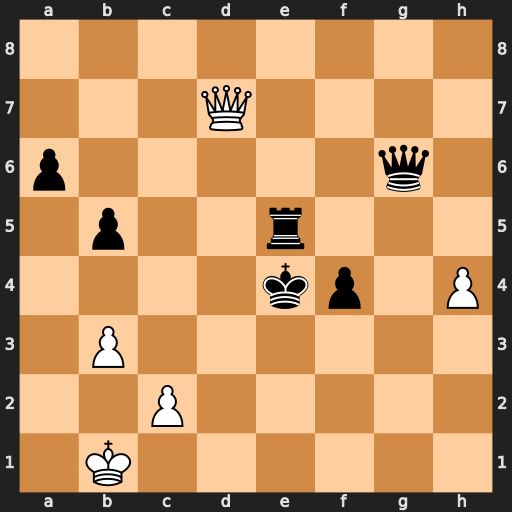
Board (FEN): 8/3Q4/p5q1/1p2r3/4kp1P/1P6/2P5/1K6
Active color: w
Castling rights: -
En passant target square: -
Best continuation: Qd3#